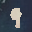
Label: 9